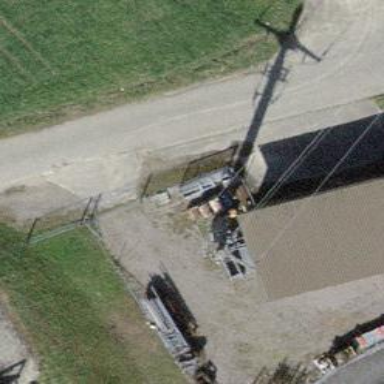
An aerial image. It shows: Three cables of power line.